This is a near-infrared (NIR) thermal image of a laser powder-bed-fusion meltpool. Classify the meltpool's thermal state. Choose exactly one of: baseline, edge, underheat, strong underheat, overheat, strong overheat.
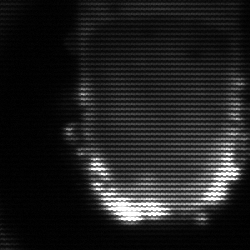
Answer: baseline